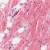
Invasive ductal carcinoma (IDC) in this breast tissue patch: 0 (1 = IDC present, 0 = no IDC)